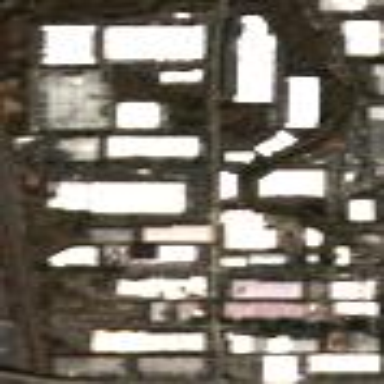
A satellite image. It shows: Industrial area.